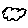
Label: cloud